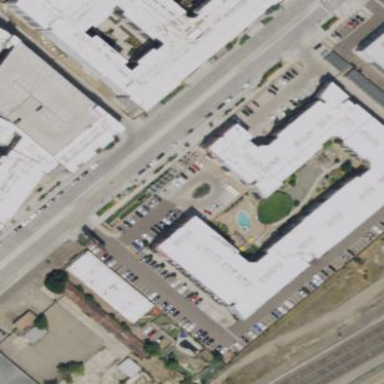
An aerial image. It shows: Dark grey apartments.